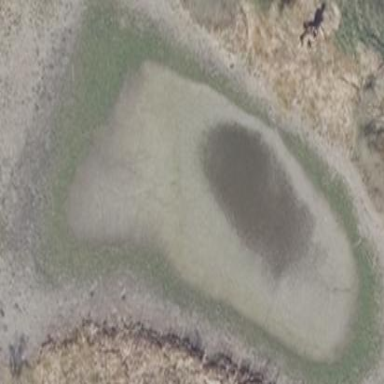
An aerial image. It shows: Pond surrounded by natural water.